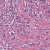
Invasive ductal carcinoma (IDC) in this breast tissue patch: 1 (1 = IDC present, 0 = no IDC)